Field crop: maize
Growth stage: 2
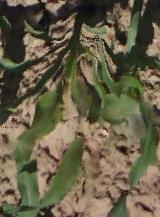
Species: maize